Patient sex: F
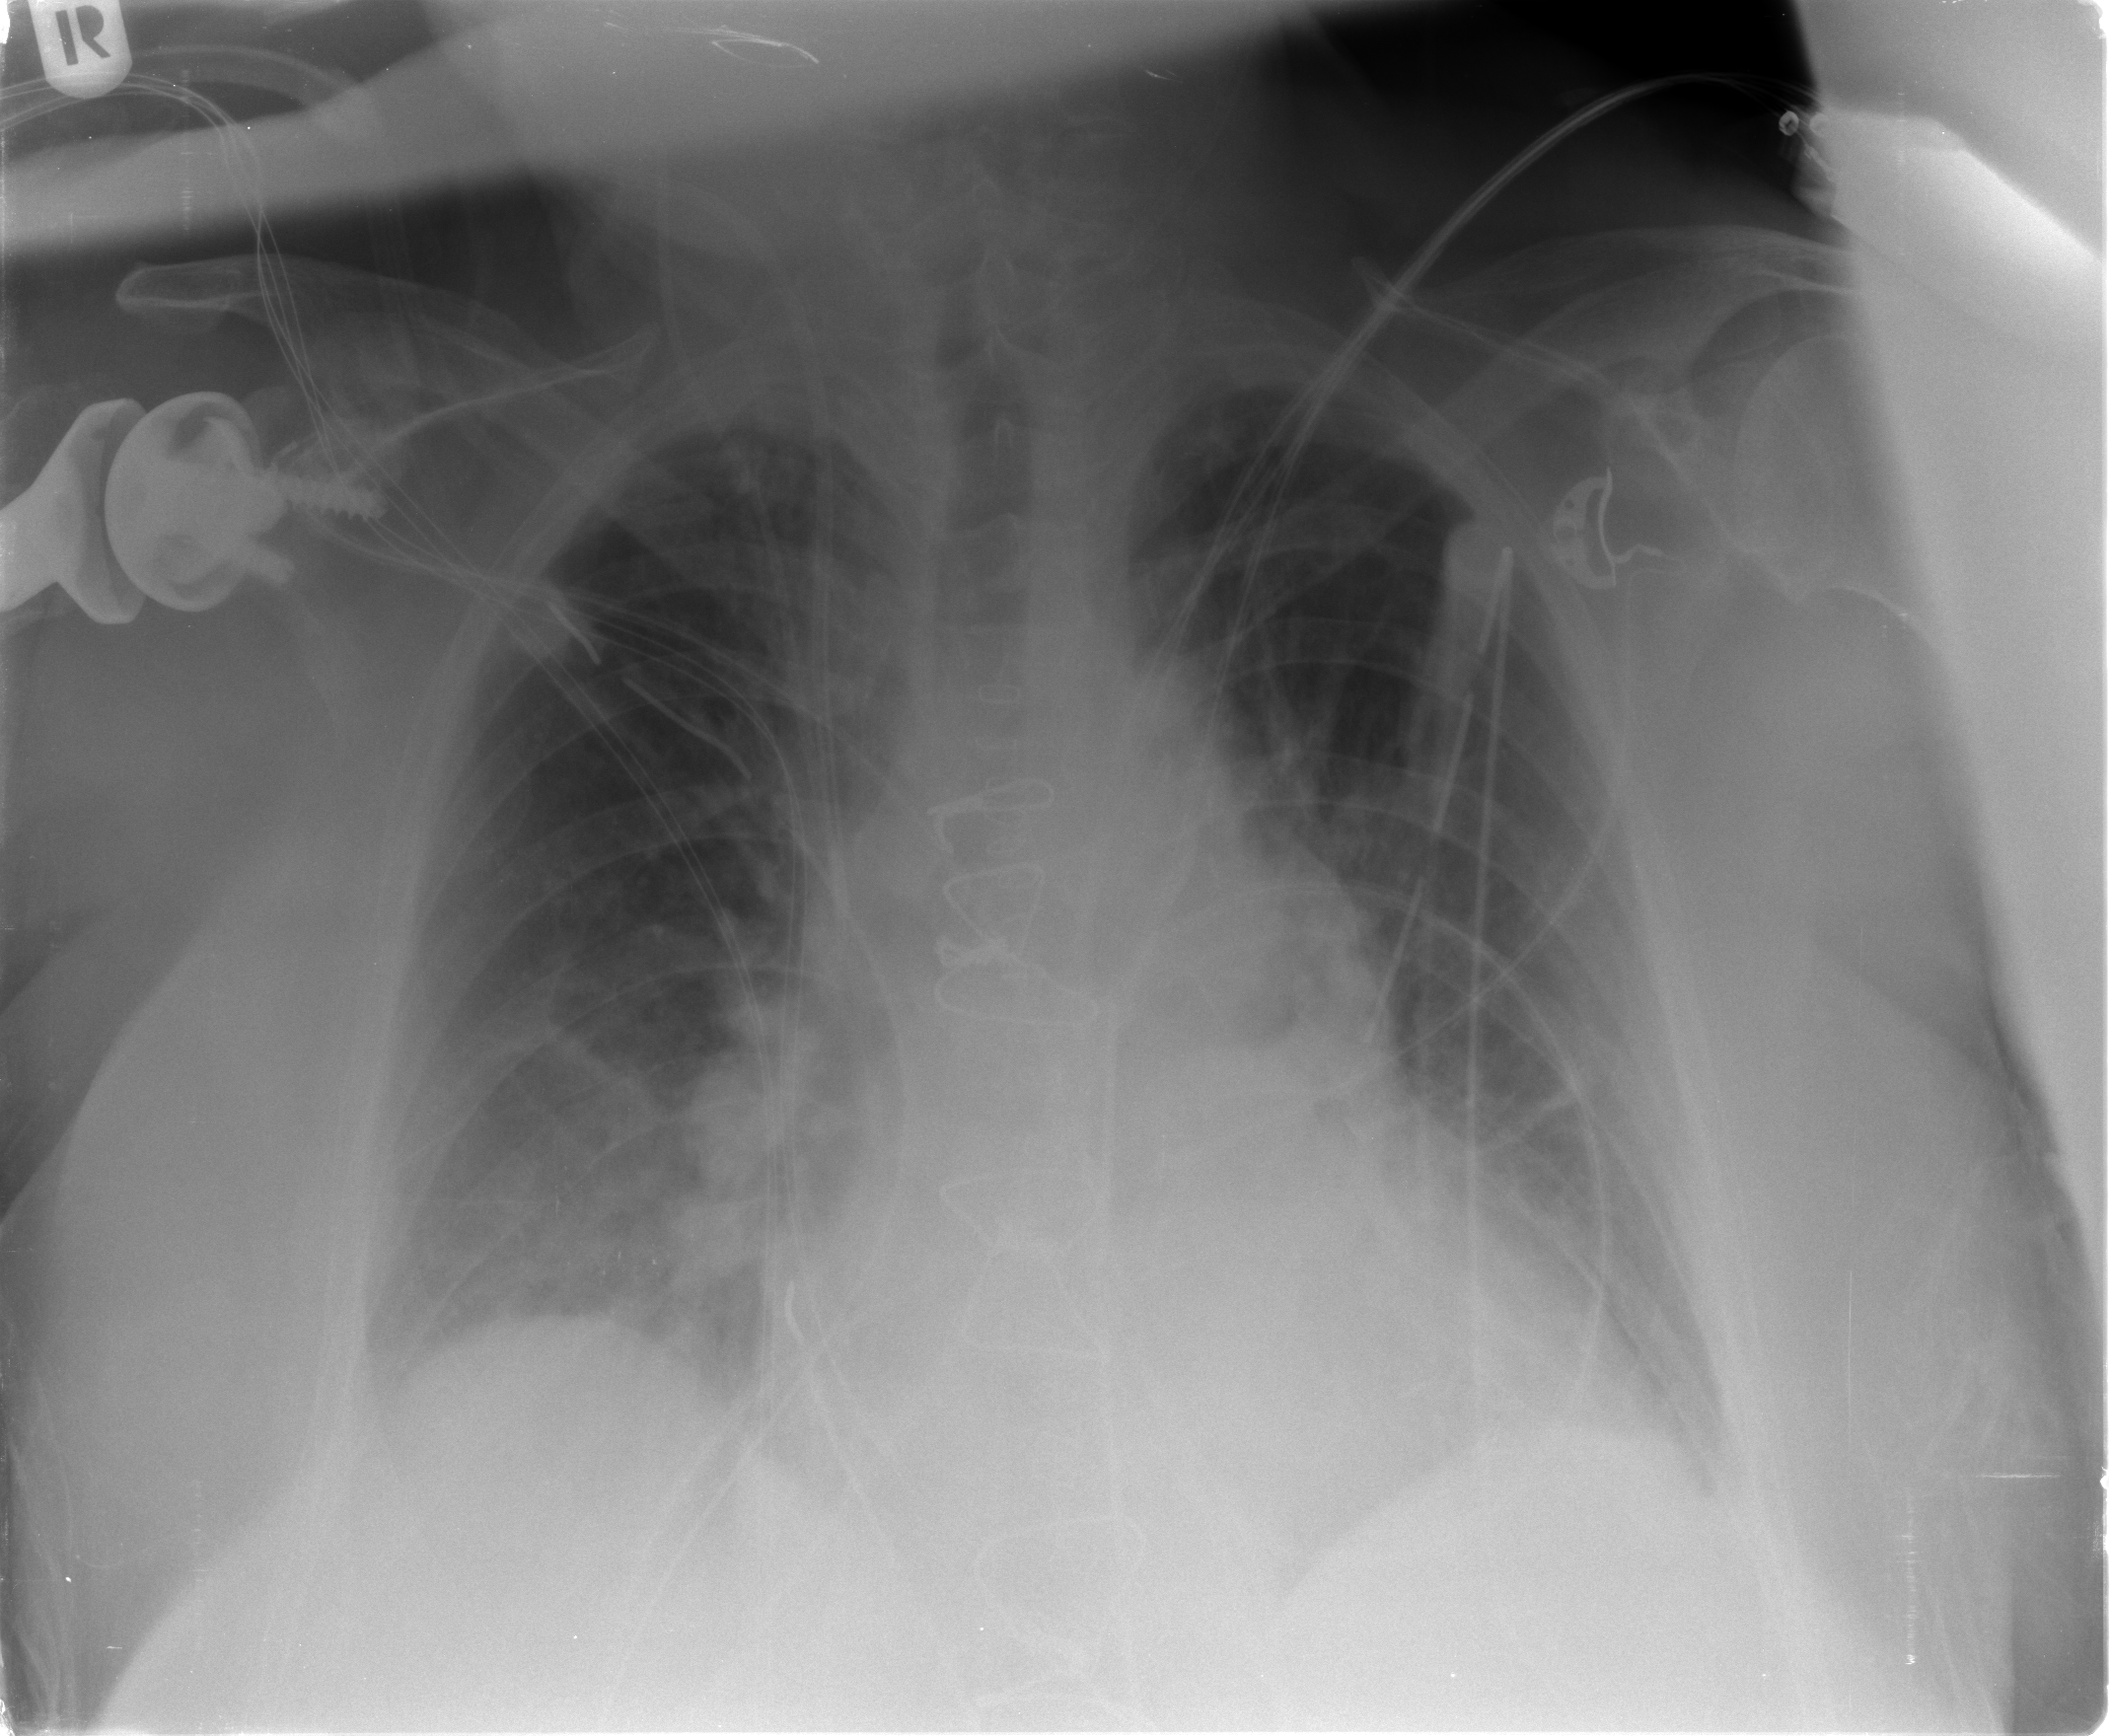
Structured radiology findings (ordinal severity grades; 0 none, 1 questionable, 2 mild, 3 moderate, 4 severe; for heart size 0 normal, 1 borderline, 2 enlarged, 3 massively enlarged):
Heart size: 2
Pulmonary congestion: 2
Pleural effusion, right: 2
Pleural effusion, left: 2
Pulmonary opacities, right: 0
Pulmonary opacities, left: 0
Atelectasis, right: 2
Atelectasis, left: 2